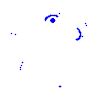
Particle: electron